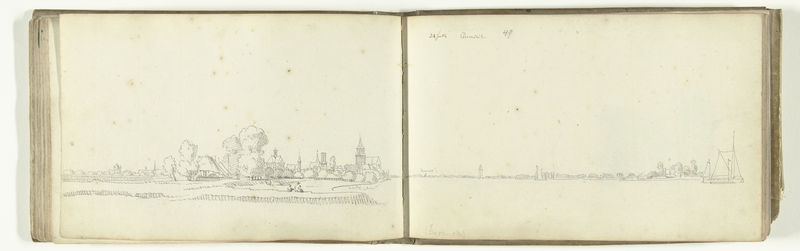
Titel: Rivierlandschap met Emmerik aan de Rijn
Künstler: Abraham de (II) Haen
Standort: Amsterdam
Institution: Rijksmuseum
Schlagwörter: church, people, white, black, gray, sky, tree, boat, field, house, landscape, ship, water, horizon, houses, tower, trees, light, river, path, drawing, illustration, sketch, mast, sail, fence, city, notes, buildings, signature, pencil, book, tent, fields, simple, steeple, script, tan, page, towers, vista, sailboat, banks, pages, negative space, spires, shoreline, mushroom, sketches, horiozon